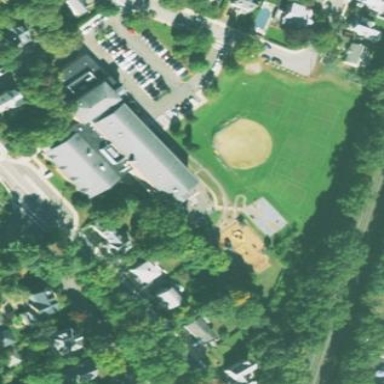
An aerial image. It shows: School.